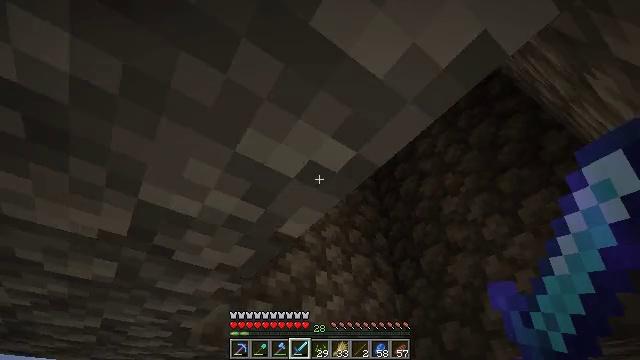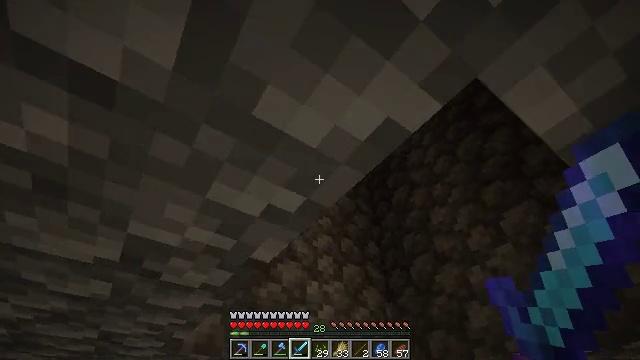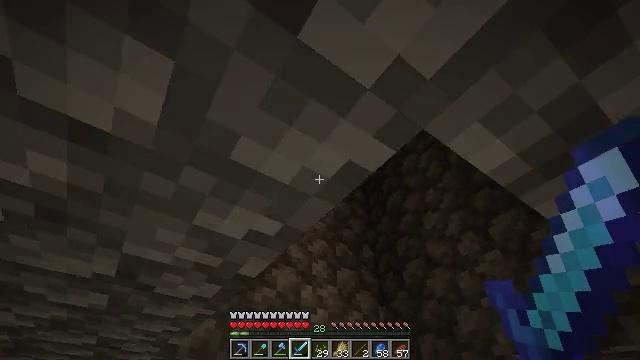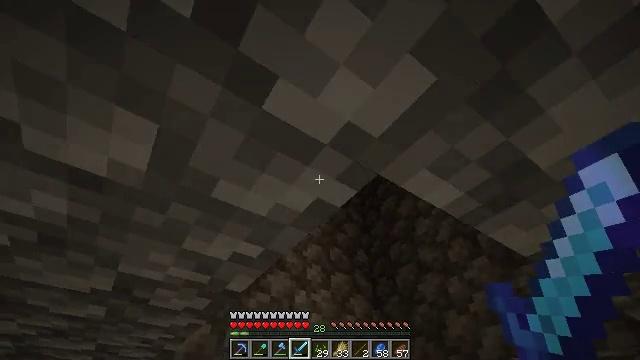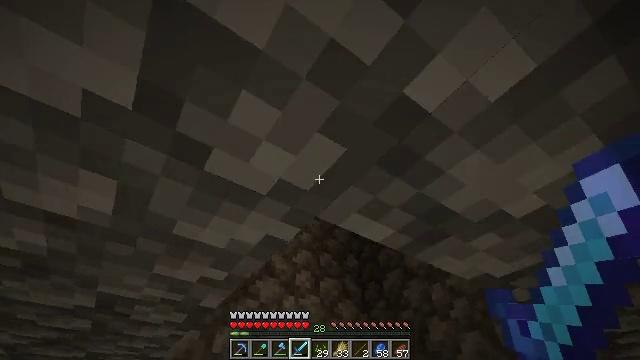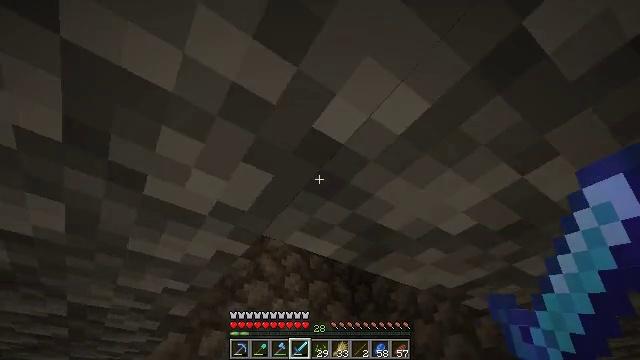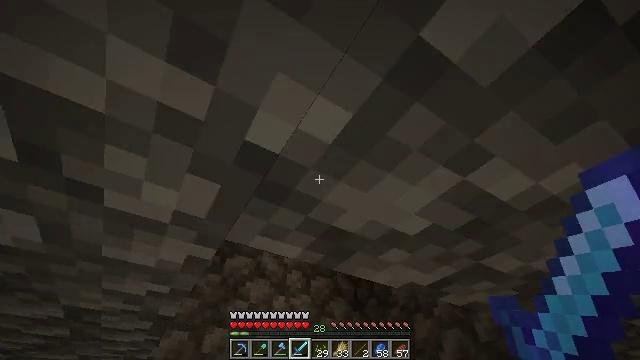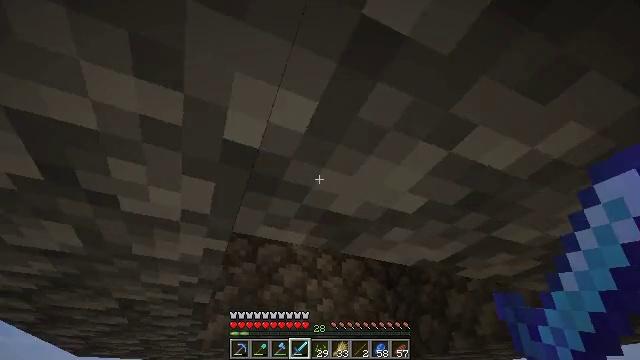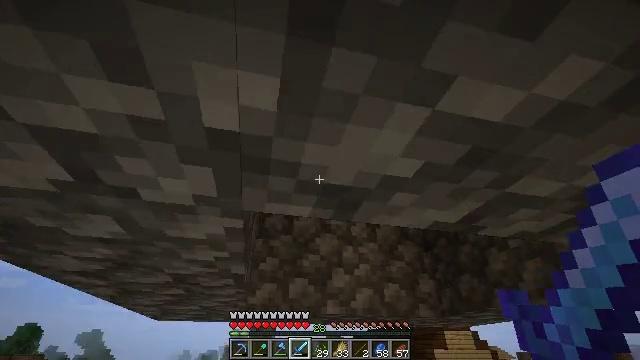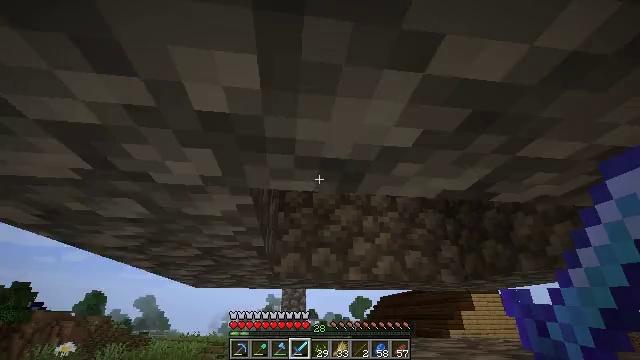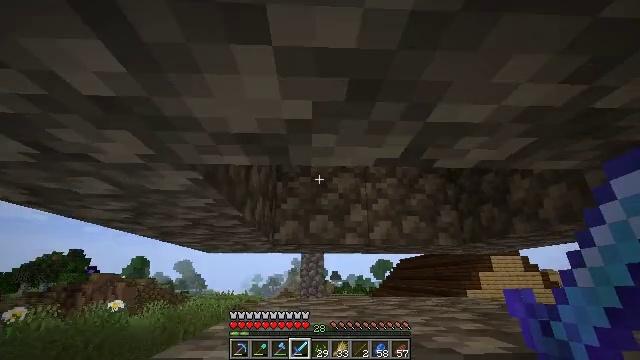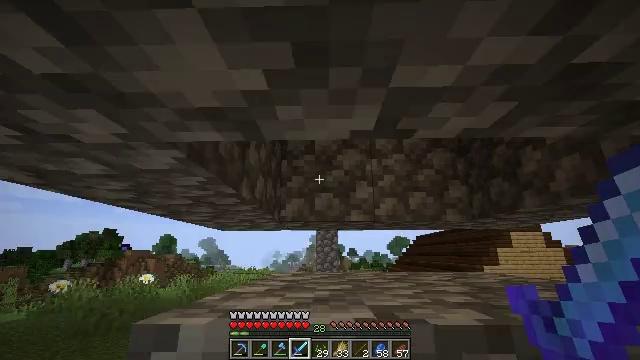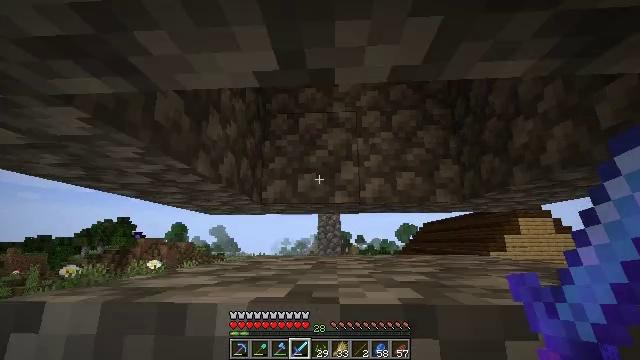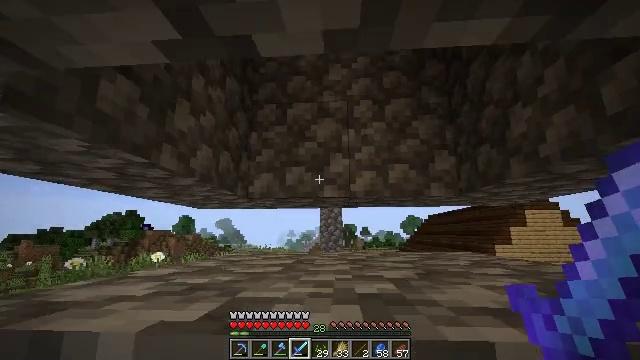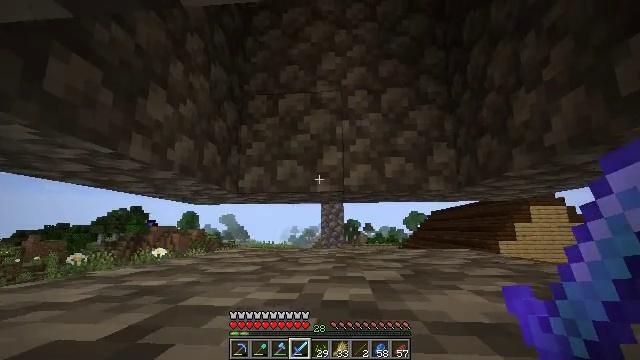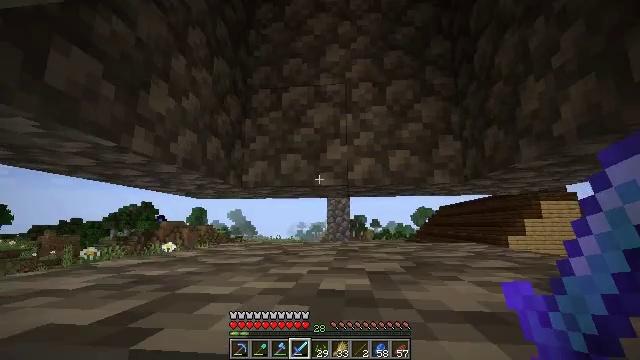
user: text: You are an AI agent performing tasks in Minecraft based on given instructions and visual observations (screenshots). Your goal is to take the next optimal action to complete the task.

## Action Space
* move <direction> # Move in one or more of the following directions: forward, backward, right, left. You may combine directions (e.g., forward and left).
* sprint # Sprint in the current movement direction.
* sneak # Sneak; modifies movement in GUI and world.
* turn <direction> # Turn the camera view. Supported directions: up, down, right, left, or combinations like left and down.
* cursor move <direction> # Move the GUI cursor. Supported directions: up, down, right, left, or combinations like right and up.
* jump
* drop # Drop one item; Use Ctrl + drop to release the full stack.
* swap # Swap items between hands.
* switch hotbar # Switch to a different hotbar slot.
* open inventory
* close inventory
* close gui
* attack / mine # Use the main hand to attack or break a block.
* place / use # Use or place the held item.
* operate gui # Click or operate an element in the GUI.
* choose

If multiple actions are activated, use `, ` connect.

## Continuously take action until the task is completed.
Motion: motion action
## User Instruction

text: Hunt animals.
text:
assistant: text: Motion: move right
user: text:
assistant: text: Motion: move right
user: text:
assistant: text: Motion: move right
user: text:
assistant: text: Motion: move right
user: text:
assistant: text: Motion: move right
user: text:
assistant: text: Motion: turn left
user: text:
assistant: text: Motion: turn left and down
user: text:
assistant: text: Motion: move right, turn left and down
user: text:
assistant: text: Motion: move right, turn left and down
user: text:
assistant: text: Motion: move right, turn left and down
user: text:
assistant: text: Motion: move forward and move right, turn left and down
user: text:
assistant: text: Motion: move forward and move right, turn left and down
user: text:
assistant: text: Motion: move forward and move right, turn left and down
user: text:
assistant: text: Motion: move forward
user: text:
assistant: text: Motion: move forward, turn left and down
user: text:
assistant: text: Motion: move forward, turn left
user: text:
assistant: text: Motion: move forward, turn left and up
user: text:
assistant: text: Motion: move forward and move right, turn left and up
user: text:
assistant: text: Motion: move right, turn left and up
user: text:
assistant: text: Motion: move right, turn left
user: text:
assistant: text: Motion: move right, turn left
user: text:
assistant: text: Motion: move right, turn left
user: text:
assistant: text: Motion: move right
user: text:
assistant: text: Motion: move right
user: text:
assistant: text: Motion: move right
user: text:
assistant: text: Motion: move right
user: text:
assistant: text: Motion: move right
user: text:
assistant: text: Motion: move right, turn left
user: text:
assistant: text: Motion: move right
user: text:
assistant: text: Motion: move right, turn left